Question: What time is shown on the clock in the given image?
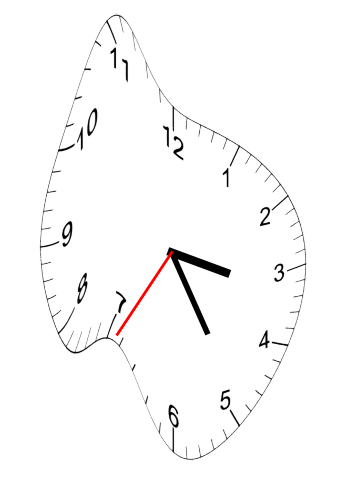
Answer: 03:24:35